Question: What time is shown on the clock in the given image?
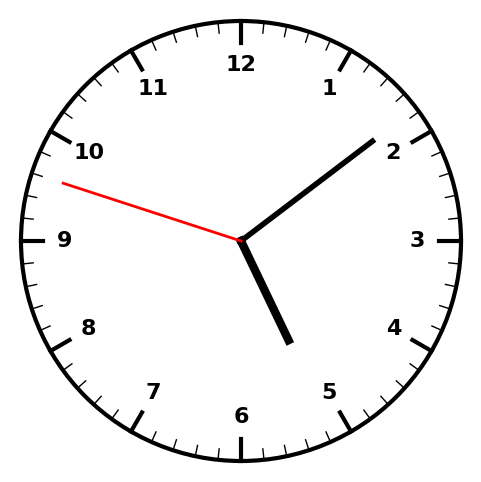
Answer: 05:08:48